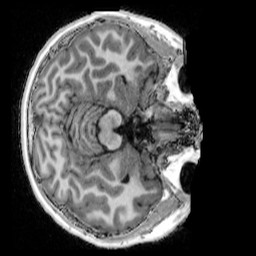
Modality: UNIT1_denoised
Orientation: axial
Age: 13
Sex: female
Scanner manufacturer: siemens
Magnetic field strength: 3 T
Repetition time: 4 s
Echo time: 0.00303 s